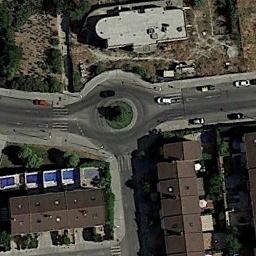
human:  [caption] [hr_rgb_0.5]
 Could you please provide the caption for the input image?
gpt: There are several vehicles on the road at the crossroads, Some buildings with swimming pools and some trees and a large wasteland around the roundabout .

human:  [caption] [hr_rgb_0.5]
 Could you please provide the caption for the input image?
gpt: The roundabout is on the bare land next to buildings and trees .

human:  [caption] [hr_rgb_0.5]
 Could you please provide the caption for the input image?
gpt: The roundabout with three exits and entrances is surrounded by some buildings .

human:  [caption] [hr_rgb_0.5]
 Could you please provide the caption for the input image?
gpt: There are several cars at the roundabout .

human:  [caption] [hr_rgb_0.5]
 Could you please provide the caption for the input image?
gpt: There are some brown buildings near the roundabout .